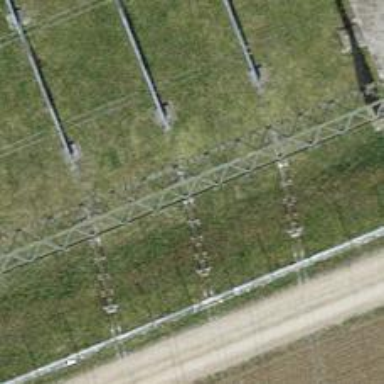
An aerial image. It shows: Insulator used in power equipment.